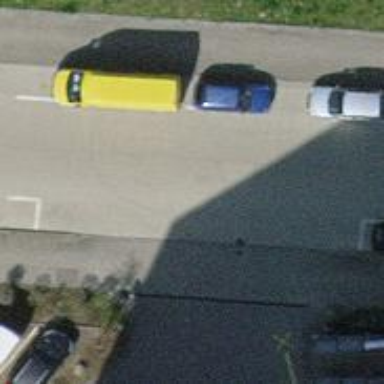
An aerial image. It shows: Parking aisle with sidewalk alongside the service road.